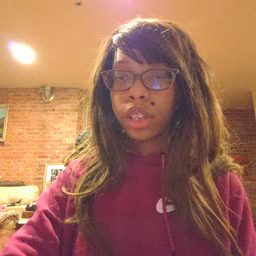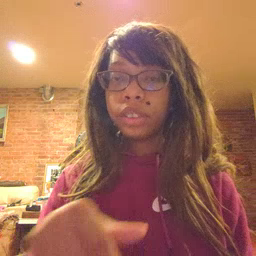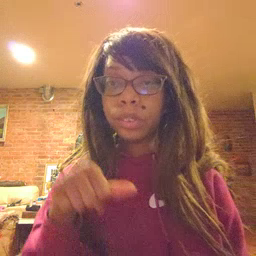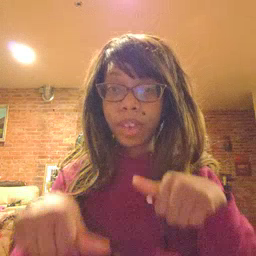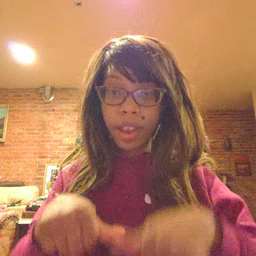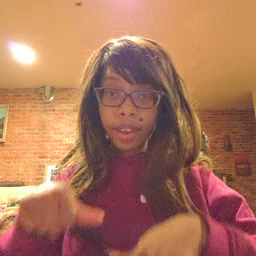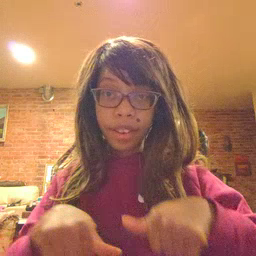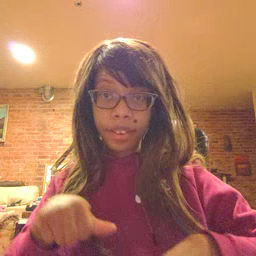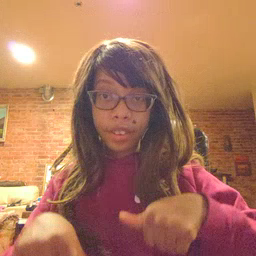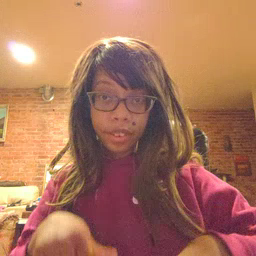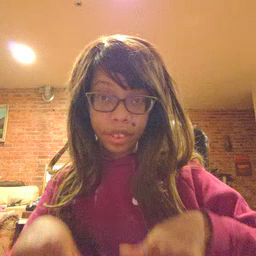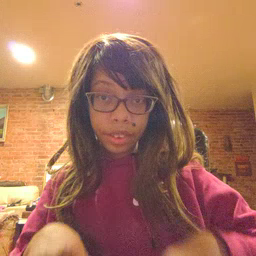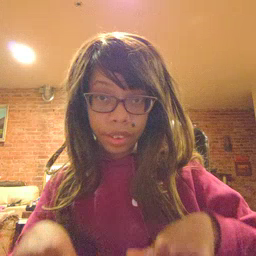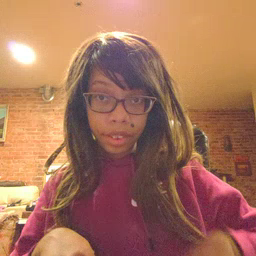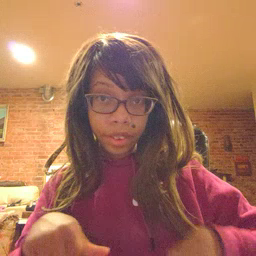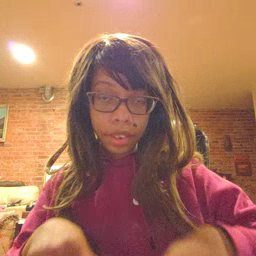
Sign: puzzle